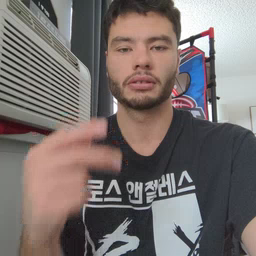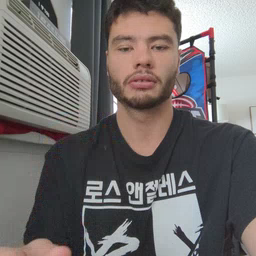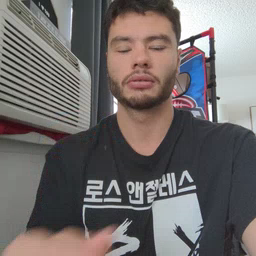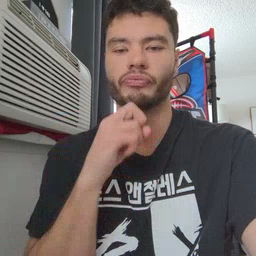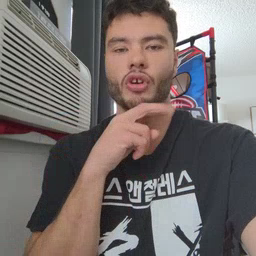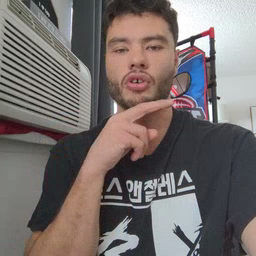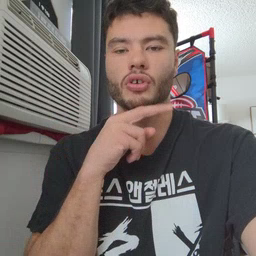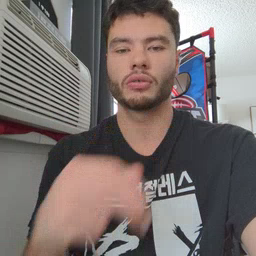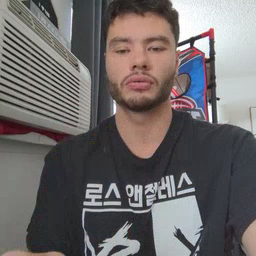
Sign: frog